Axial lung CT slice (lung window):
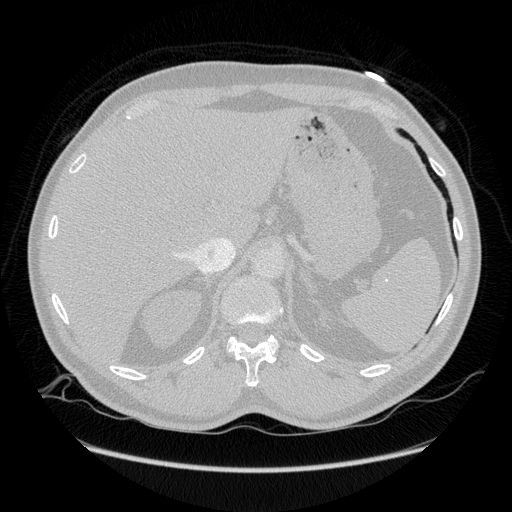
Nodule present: no